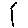
Label: tree